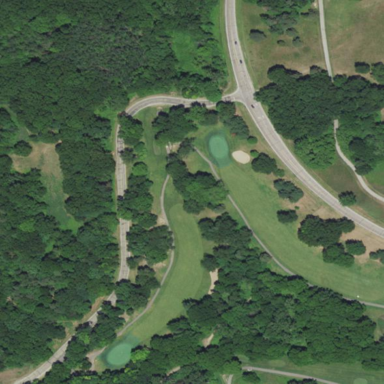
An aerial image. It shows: Grassy area designated as golf fairway.